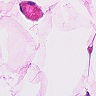
Metastatic tissue present: no